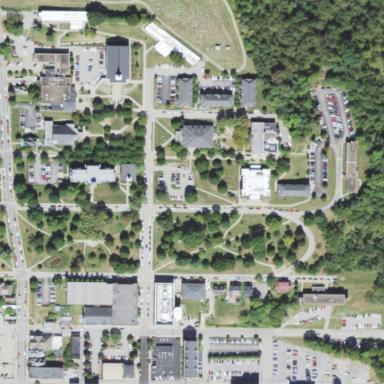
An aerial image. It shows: University.